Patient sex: M
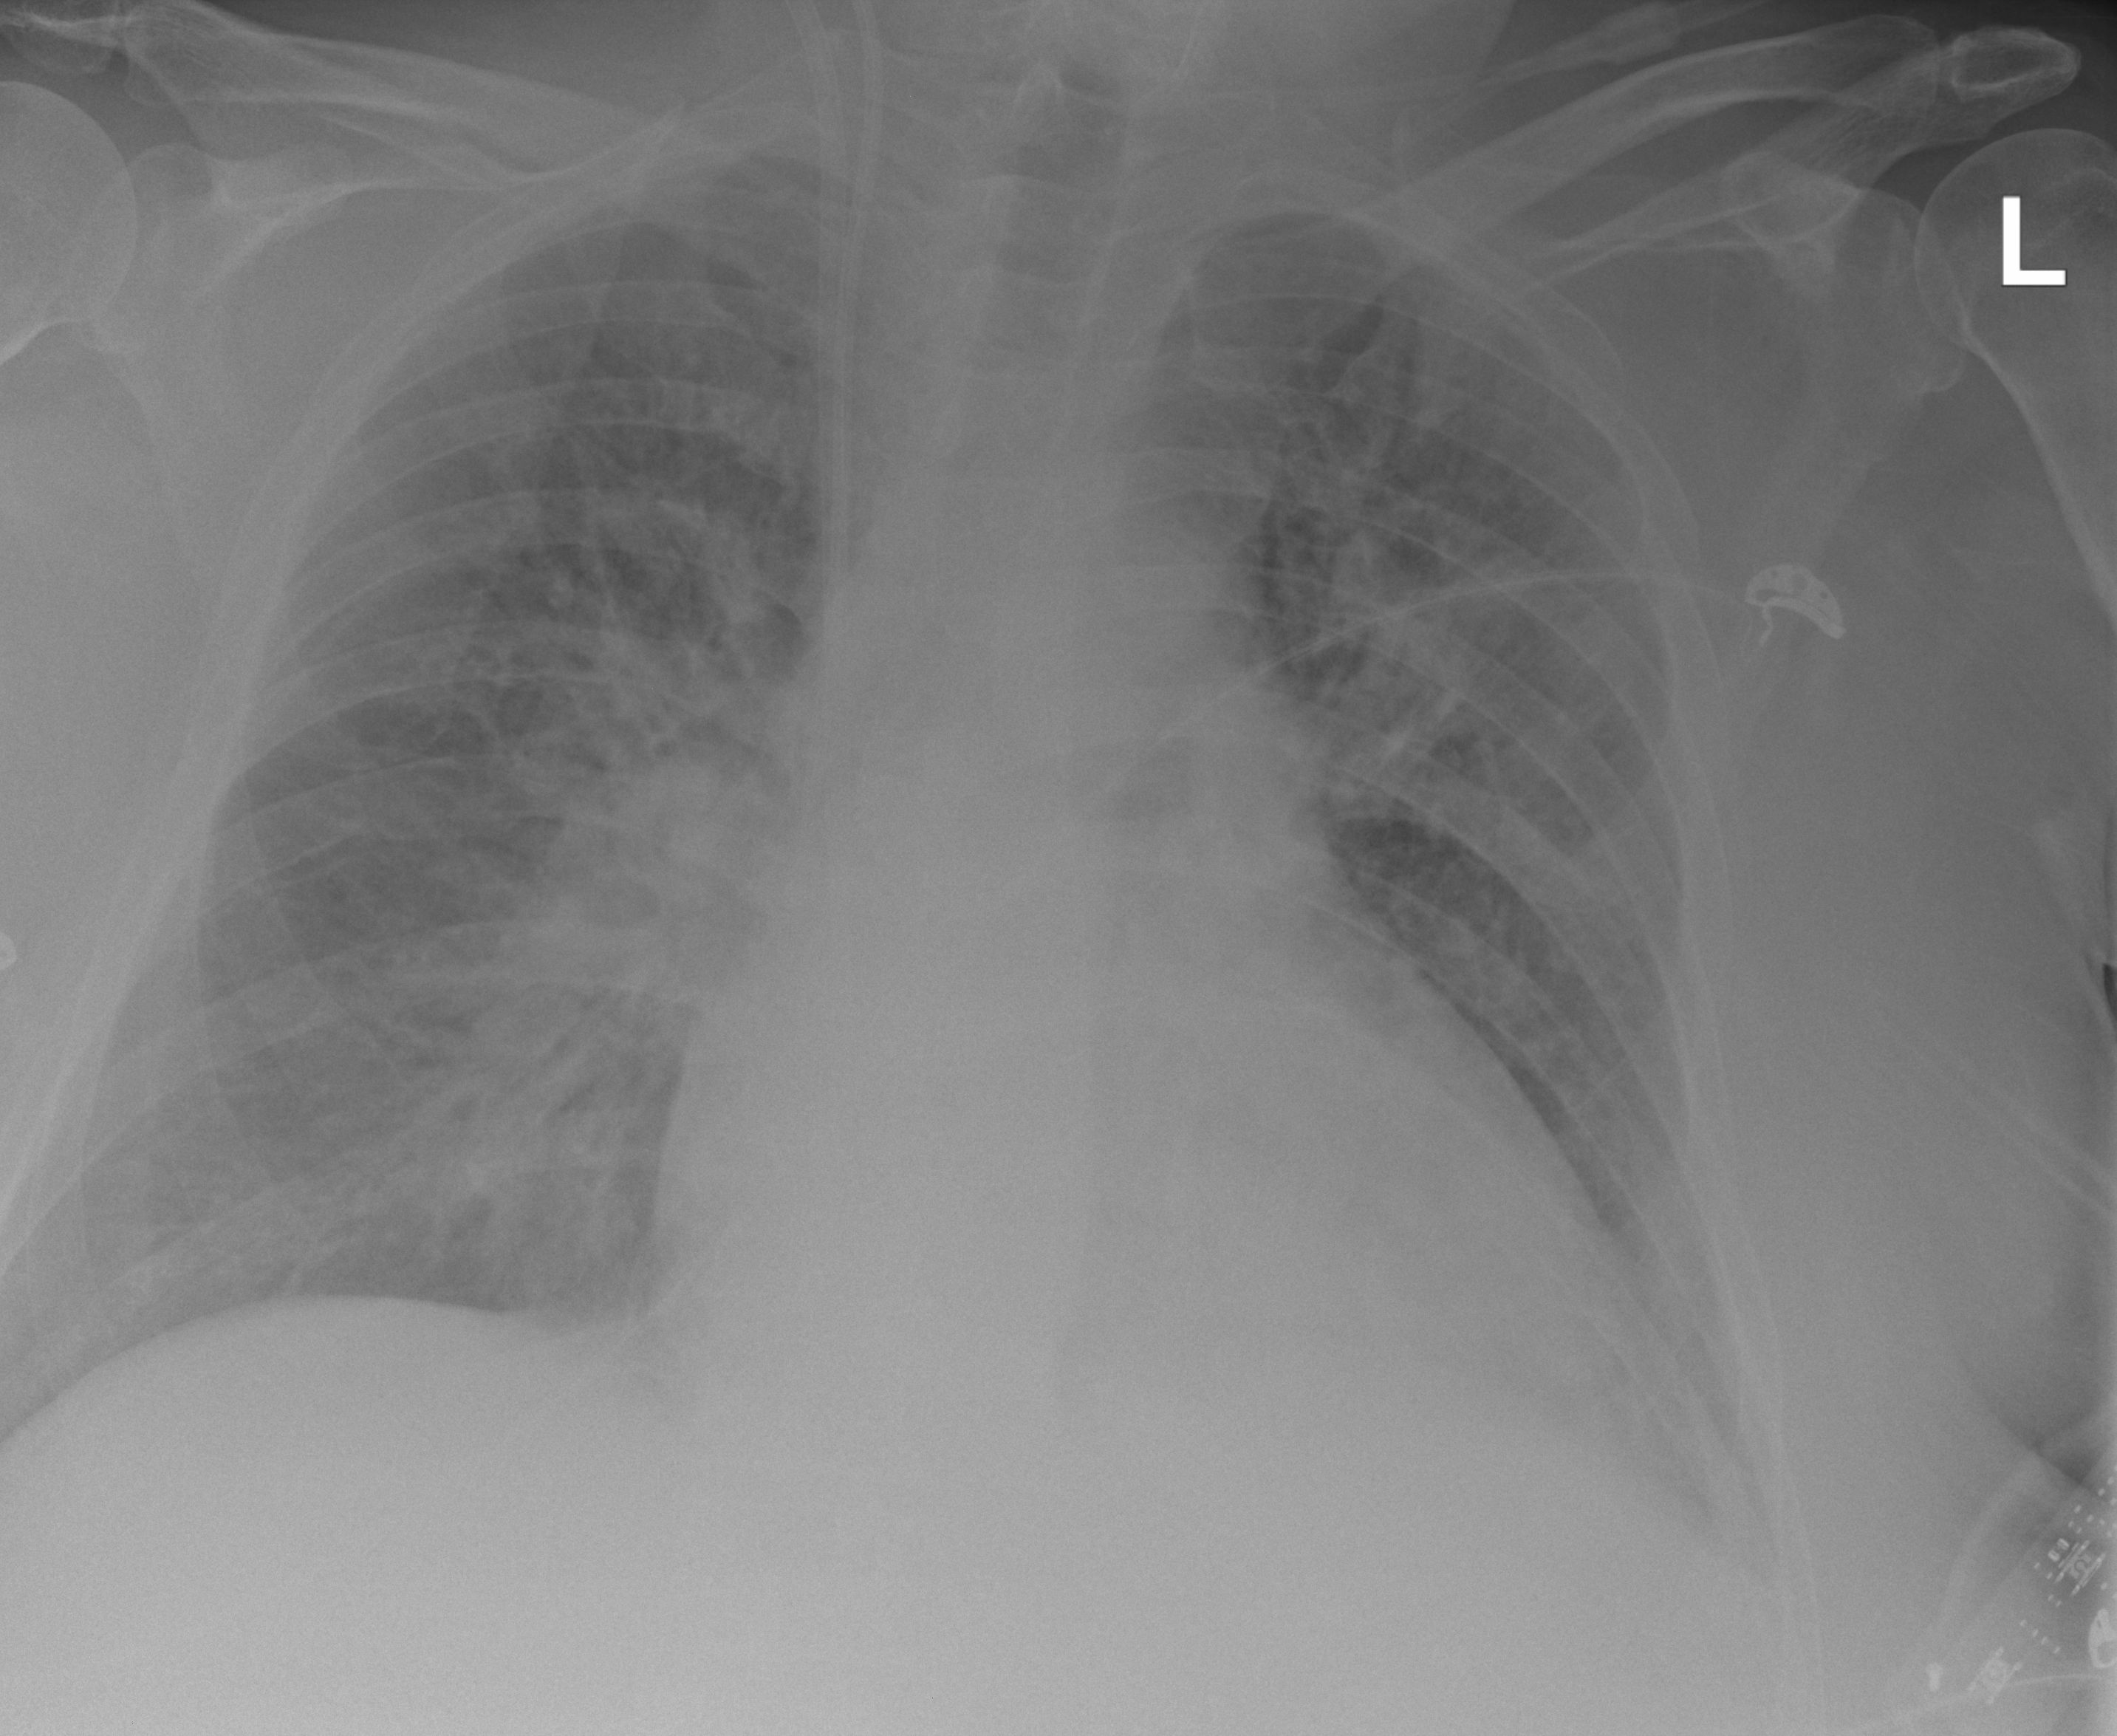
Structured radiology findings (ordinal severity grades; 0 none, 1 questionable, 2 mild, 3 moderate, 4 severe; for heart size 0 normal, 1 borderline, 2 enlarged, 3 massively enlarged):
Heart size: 2
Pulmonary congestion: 2
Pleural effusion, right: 0
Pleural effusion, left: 2
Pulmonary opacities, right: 3
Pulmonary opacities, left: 2
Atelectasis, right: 2
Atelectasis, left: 2